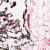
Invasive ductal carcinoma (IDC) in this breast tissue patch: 0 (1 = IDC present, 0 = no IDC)